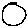
Label: circle